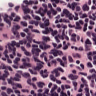
Metastatic tissue present: no